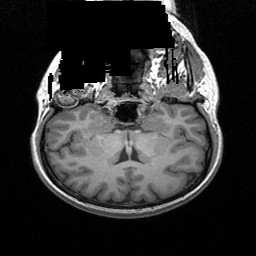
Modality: T1w
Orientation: sagittal